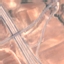
Land use / land cover: Highway